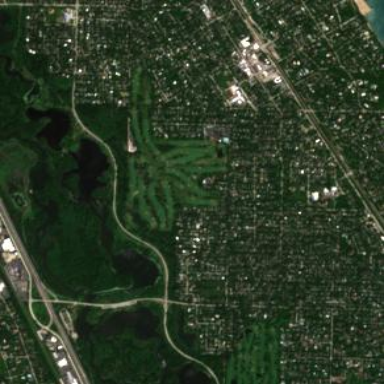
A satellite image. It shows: Golf course surrounded by greenery.